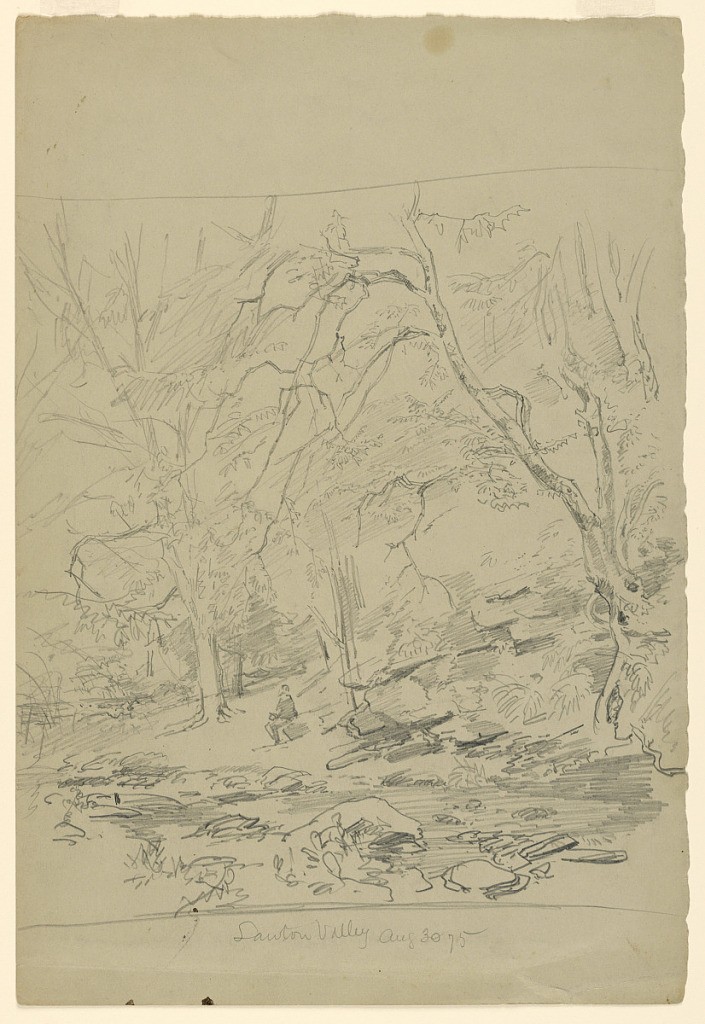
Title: Study of landscape, Lawton Valley, RI
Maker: William Trost Richards, American, 1833–1905
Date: August 30, 1875
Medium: Graphite on paper
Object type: Drawing
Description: Sketch of a woodland scene with a stream in the foreground and a man seated on a rock in the center.